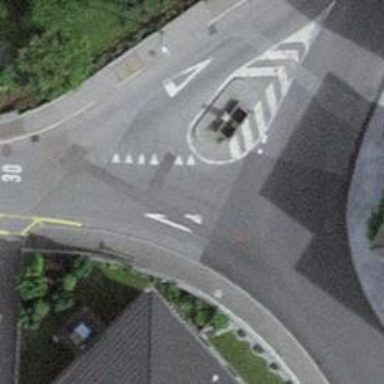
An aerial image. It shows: Road with "give way" sign.